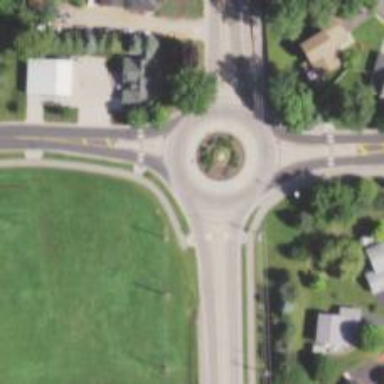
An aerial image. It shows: Secondary road with asphalt surface leading to roundabout.